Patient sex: F
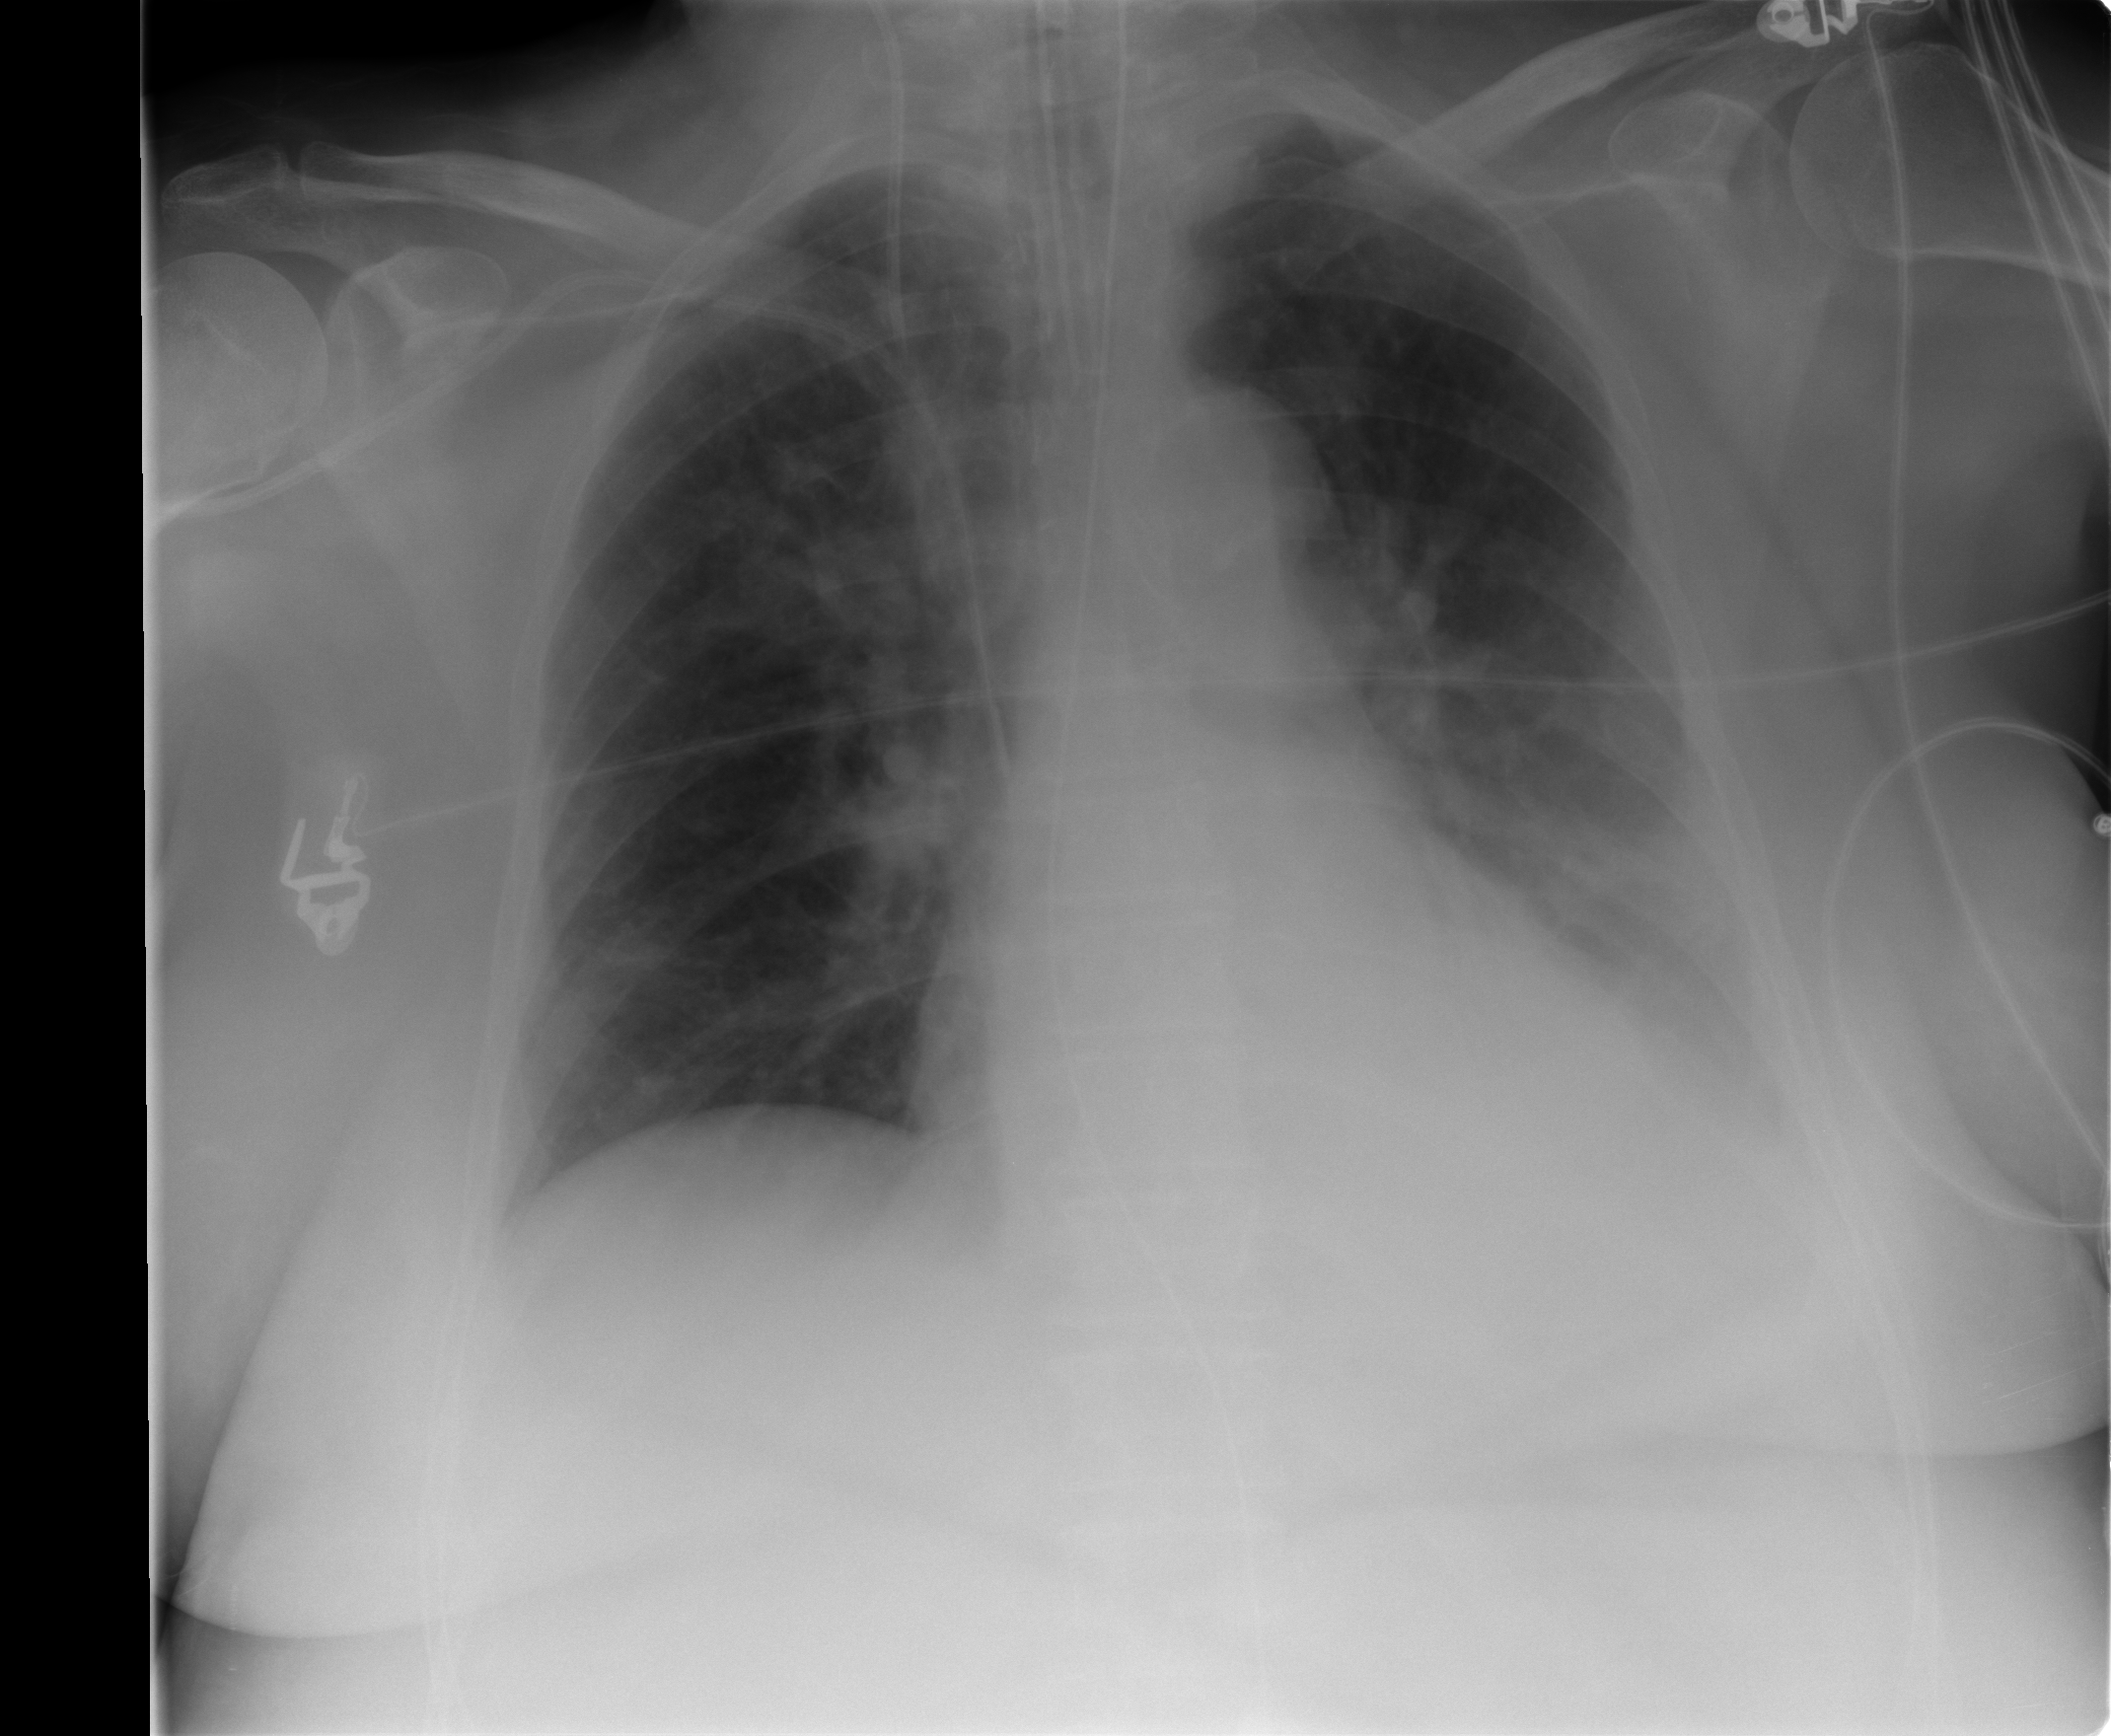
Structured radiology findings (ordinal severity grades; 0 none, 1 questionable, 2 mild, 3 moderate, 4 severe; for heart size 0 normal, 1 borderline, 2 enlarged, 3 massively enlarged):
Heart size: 1
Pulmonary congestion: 3
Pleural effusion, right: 0
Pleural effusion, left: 2
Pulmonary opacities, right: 2
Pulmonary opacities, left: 0
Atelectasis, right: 2
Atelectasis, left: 2